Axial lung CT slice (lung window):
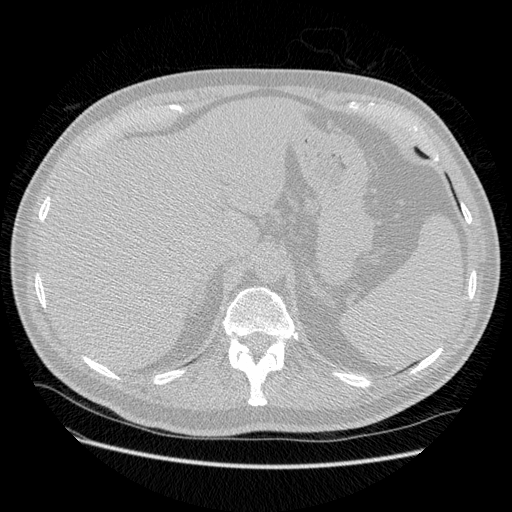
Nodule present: no